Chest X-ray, AP view. Patient: 23 years old, sex M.
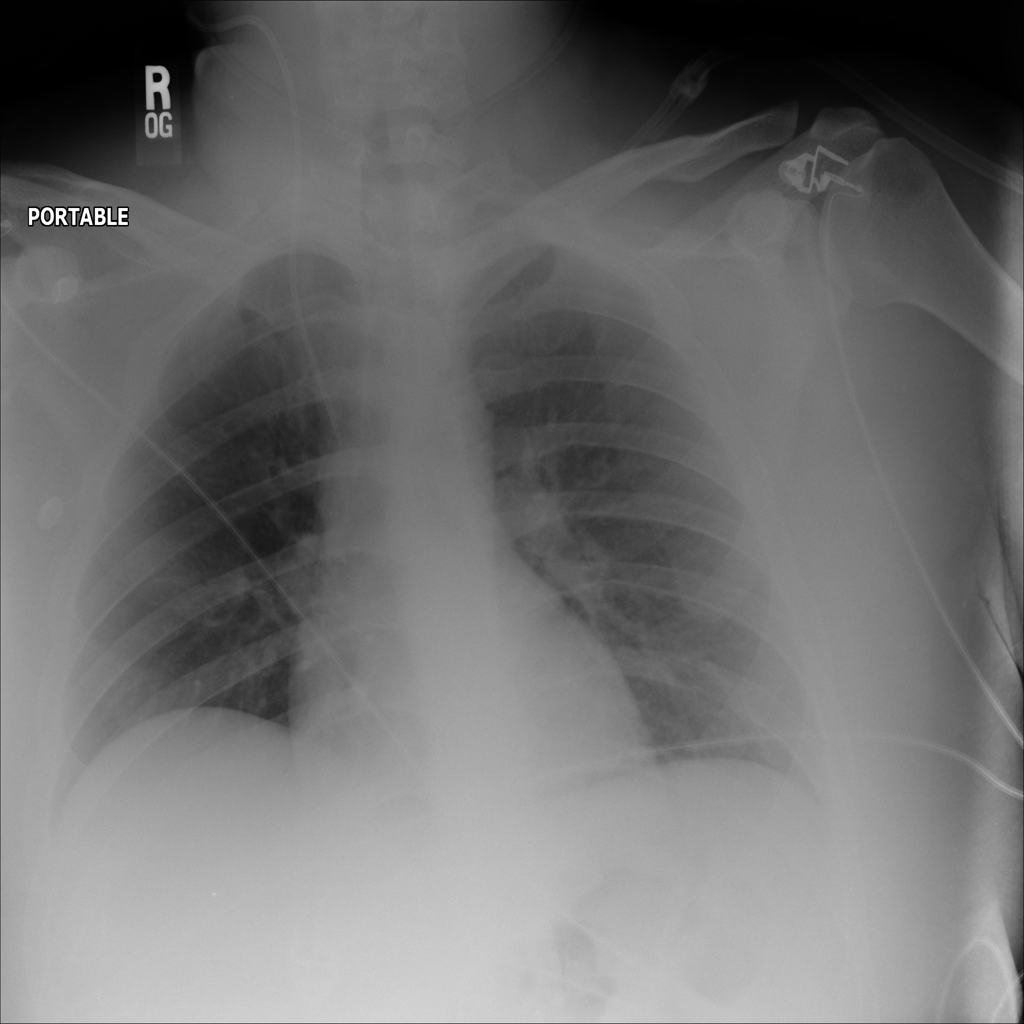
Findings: No Finding